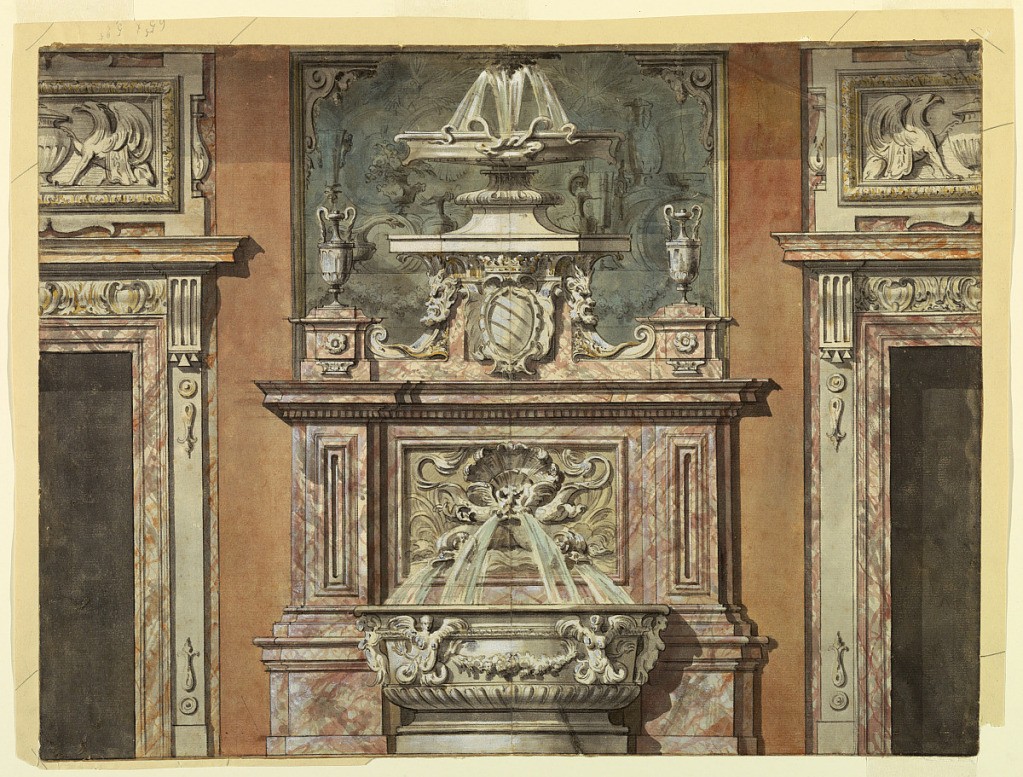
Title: Design for a Hall Wall
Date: ca. 1750-1775
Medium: pen and ink, brush and watercolor, black chalk on paper
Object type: drawing
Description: A panel with an elaborated marble fountain is flanked by two doors, halves of which are shown. The overdoors show griffons flanking urns.